Question: I am able to display the correct reminders in correct cells by retrieving data from database,but the problem is 3rd reminder is getting overwritten with 2nd and 4th reminder is getting overwritten with 3rd and 3rd and 4th reminder is getting overwritten with 2nd reminder and so on.I have used different labels and added as subview to cells of table view.Here is my code,please help me to fix it
NSString *CellId = [NSString stringWithFormat:@"S%1dR%1d",indexPath.section,indexPath.row];
'''
UITableViewCell *cell = (UITableViewCell *)[view dequeueReusableCellWithIdentifier:CellId];
if (cell == nil)
{
cell = [[[UITableViewCell alloc] initWithStyle:UITableViewCellStyleValue1 reuseIdentifier:CellId] autorelease];
view.backgroundColor = [UIColor clearColor];
cell.backgroundColor = [[UIColor alloc]initWithPatternImage:[UIImage imageNamed:@"reminderbutton.png"]];
if (indexPath.section == 0)
{
//Retrieve the values of database
const char *dbpath = [self.databasePath UTF8String];
sqlite3_stmt *statement;
switch (indexPath.row)
{
case 0:
{
UILabel *label1 = [[[UILabel alloc]initWithFrame:CGRectMake(26, 3, 30, 40)]autorelease];
label1.backgroundColor = [UIColor clearColor];
label1.textColor = [UIColor whiteColor];
UILabel *label2 = [[[UILabel alloc]initWithFrame:CGRectMake(45, 3, 100, 40)]autorelease];
label2.backgroundColor = [UIColor clearColor];
label2.textColor = [UIColor whiteColor];
UILabel *label3 = [[[UILabel alloc]initWithFrame:CGRectMake(119, 3, 100, 40)]autorelease];
label3.backgroundColor = [UIColor clearColor];
label3.textColor = [UIColor whiteColor];
UILabel *label4 = [[[UILabel alloc]initWithFrame:CGRectMake(198, 3, 120, 40)]autorelease];
label4.backgroundColor = [UIColor clearColor];
label4.textColor = [UIColor whiteColor];
if (sqlite3_open(dbpath, &remindersDB) == SQLITE_OK)
{
NSString *querySQL = [NSString stringWithFormat:@"SELECT * FROM reminders"];
const char *query_stmt = [querySQL UTF8String];
if (sqlite3_prepare_v2(self.remindersDB ,query_stmt , -1, &statement, NULL) == SQLITE_OK)
{
if (sqlite3_step(statement) == SQLITE_ROW)
{
NSString *ID = [[[NSString alloc] initWithUTF8String:(const char *) sqlite3_column_text(statement, 0)]autorelease];
NSString *nameField = [[[NSString alloc]initWithUTF8String:(const char *) sqlite3_column_text(statement, 1)]autorelease];
NSString *eventField = [[[NSString alloc]initWithUTF8String:(const char *) sqlite3_column_text(statement, 2)]autorelease];
NSString *dateField = [[[NSString alloc]initWithUTF8String:(const char *) sqlite3_column_text(statement, 3)]autorelease];
label1.text = ID;
label2.text = nameField;
label3.text = eventField;
label4.text = dateField;
}
sqlite3_finalize(statement);
}
sqlite3_close(self.remindersDB);
}
[cell addSubview:label1];
[cell addSubview:label2];
[cell addSubview:label3];
[cell addSubview:label4];
}
break;
case 1:
{
UILabel *label5 = [[[UILabel alloc]initWithFrame:CGRectMake(26, 3, 30, 40)]autorelease];
label5.backgroundColor = [UIColor clearColor];
label5.textColor = [UIColor whiteColor];
UILabel *label6 = [[[UILabel alloc]initWithFrame:CGRectMake(48, 3, 100, 40)]autorelease];
label6.backgroundColor = [UIColor clearColor];
label6.textColor = [UIColor whiteColor];
UILabel *label7 = [[[UILabel alloc]initWithFrame:CGRectMake(119, 3, 100, 40)]autorelease];
label7.backgroundColor = [UIColor clearColor];
label7.textColor = [UIColor whiteColor];
UILabel *label8 = [[[UILabel alloc]initWithFrame:CGRectMake(198, 3, 120, 40)]autorelease];
label8.backgroundColor = [UIColor clearColor];
label8.textColor = [UIColor whiteColor];
if (sqlite3_open(dbpath, &remindersDB) == SQLITE_OK)
{
NSString *querySQL = [NSString stringWithFormat:@"SELECT * from reminders order by id limit 1 offset 1"];
const char *query_stmt = [querySQL UTF8String];
if (sqlite3_prepare_v2(self.remindersDB ,query_stmt , -1, &statement, NULL) == SQLITE_OK)
{
if (sqlite3_step(statement) == SQLITE_ROW)
{
NSString *ID = [[[NSString alloc] initWithUTF8String:(const char *) sqlite3_column_text(statement, 0)]autorelease];
NSString *nameField = [[[NSString alloc]initWithUTF8String:(const char *) sqlite3_column_text(statement, 1)]autorelease];
NSString *eventField = [[[NSString alloc]initWithUTF8String:(const char *) sqlite3_column_text(statement, 2)]autorelease];
NSString *dateField = [[[NSString alloc]initWithUTF8String:(const char *) sqlite3_column_text(statement, 3)]autorelease];
label5.text = ID;
label6.text = nameField;
label7.text = eventField;
label8.text = dateField;
}
sqlite3_finalize(statement);
}
sqlite3_close(self.remindersDB);
}
[cell addSubview:label5];
[cell addSubview:label6];
[cell addSubview:label7];
[cell addSubview:label8];
}
case 2:
{
UILabel *label9 = [[[UILabel alloc]initWithFrame:CGRectMake(26, 3, 30, 40)]autorelease];
label9.backgroundColor = [UIColor clearColor];
label9.textColor = [UIColor whiteColor];
UILabel *label10 = [[[UILabel alloc]initWithFrame:CGRectMake(48, 3, 100, 40)]autorelease];
label10.backgroundColor = [UIColor clearColor];
label10.textColor = [UIColor whiteColor];
UILabel *label11 = [[[UILabel alloc]initWithFrame:CGRectMake(119, 3, 100, 40)]autorelease];
label11.backgroundColor = [UIColor clearColor];
label11.textColor = [UIColor whiteColor];
UILabel *label12 = [[[UILabel alloc]initWithFrame:CGRectMake(198, 3, 120, 40)]autorelease];
label12.backgroundColor = [UIColor clearColor];
label12.textColor = [UIColor whiteColor];
if (sqlite3_open(dbpath, &remindersDB) == SQLITE_OK)
{
NSString *querySQL = [NSString stringWithFormat:@"SELECT * from reminders order by id limit 1 offset 2"];
const char *query_stmt = [querySQL UTF8String];
if (sqlite3_prepare_v2(self.remindersDB ,query_stmt , -1, &statement, NULL) == SQLITE_OK)
{
if (sqlite3_step(statement) == SQLITE_ROW)
{
NSString *ID = [[[NSString alloc] initWithUTF8String:(const char *) sqlite3_column_text(statement, 0)]autorelease];
NSString *nameField = [[[NSString alloc]initWithUTF8String:(const char *) sqlite3_column_text(statement, 1)]autorelease];
NSString *eventField = [[[NSString alloc]initWithUTF8String:(const char *) sqlite3_column_text(statement, 2)]autorelease];
NSString *dateField = [[[NSString alloc]initWithUTF8String:(const char *) sqlite3_column_text(statement, 3)]autorelease];
label9.text = ID;
label10.text = nameField;
label11.text = eventField;
label12.text = dateField;
}
sqlite3_finalize(statement);
}
sqlite3_close(self.remindersDB);
}
[cell addSubview:label9];
[cell addSubview:label10];
[cell addSubview:label11];
[cell addSubview:label12];
}
case 3:
{
UILabel *label13 = [[[UILabel alloc]initWithFrame:CGRectMake(26, 3, 30, 40)]autorelease];
label13.backgroundColor = [UIColor clearColor];
label13.textColor = [UIColor whiteColor];
UILabel *label14 = [[[UILabel alloc]initWithFrame:CGRectMake(45, 3, 100, 40)]autorelease];
label14.backgroundColor = [UIColor clearColor];
label14.textColor = [UIColor whiteColor];
UILabel *label15 = [[[UILabel alloc]initWithFrame:CGRectMake(119, 3, 100, 40)]autorelease];
label15.backgroundColor = [UIColor clearColor];
label15.textColor = [UIColor whiteColor];
UILabel *label16 = [[[UILabel alloc]initWithFrame:CGRectMake(198, 3, 120, 40)]autorelease];
label16.backgroundColor = [UIColor clearColor];
label16.textColor = [UIColor whiteColor];
if (sqlite3_open(dbpath, &remindersDB) == SQLITE_OK)
{
NSString *querySQL = [NSString stringWithFormat:@"SELECT * from reminders order by id limit 1 offset 3"];
const char *query_stmt = [querySQL UTF8String];
if (sqlite3_prepare_v2(self.remindersDB ,query_stmt , -1, &statement, NULL) == SQLITE_OK)
{
if (sqlite3_step(statement) == SQLITE_ROW)
{
NSString *ID = [[[NSString alloc] initWithUTF8String:(const char *) sqlite3_column_text(statement, 0)]autorelease];
NSString *nameField = [[[NSString alloc]initWithUTF8String:(const char *) sqlite3_column_text(statement, 1)]autorelease];
NSString *eventField = [[[NSString alloc]initWithUTF8String:(const char *) sqlite3_column_text(statement, 2)]autorelease];
NSString *dateField = [[[NSString alloc]initWithUTF8String:(const char *) sqlite3_column_text(statement, 3)]autorelease];
label13.text = ID;
label14.text = nameField;
label15.text = eventField;
label16.text = dateField;
}
sqlite3_finalize(statement);
}
sqlite3_close(self.remindersDB);
}
[cell addSubview:label13];
[cell addSubview:label14];
[cell addSubview:label15];
[cell addSubview:label16];
}
'''
I am also placing screen shot that will make experts understand about the issue clear

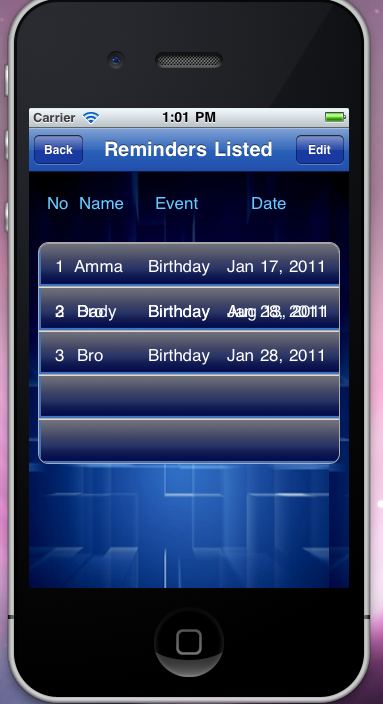
Answer: You are using multiple sqlite commands for retrieving data from database. While U should to retrieve all the data in a single time and store into a mutable Dictionary and array, than get it back for table cell
if (sqlite3_open(dbpath, &remindersDB) == SQLITE_OK)
{
NSString *querySQL = [NSString stringWithFormat:@"SELECT * from reminders"];
const char *query_stmt = [querySQL UTF8String];
if (sqlite3_prepare_v2(self.remindersDB ,query_stmt , -1, &statement, NULL) == SQLITE_OK)
{
while (sqlite3_step(compiledStatement) == SQLITE_ROW)
{
NSString *ID = [[[NSString alloc] initWithUTF8String:(const char *) sqlite3_column_text(statement, 0)]autorelease];
NSString *nameField = [[[NSString alloc]initWithUTF8String:(const char *) sqlite3_column_text(statement, 1)]autorelease];
NSString *eventField = [[[NSString alloc]initWithUTF8String:(const char *) sqlite3_column_text(statement, 2)]autorelease];
NSString *dateField = [[[NSString alloc]initWithUTF8String:(const char *) sqlite3_column_text(statement, 3)]autorelease];
'''
NSDictionary *dic = [NSDictionary dictionaryWithObjectsAndKeys:ID,@"ID",nameField,@"nameField",.............];
[arrObj addObject:dic]; // arrObj is a mutable arr
}
}
sqlite3_finalize(compiledStatement);
}
'''
}
sqlite3_close(database);